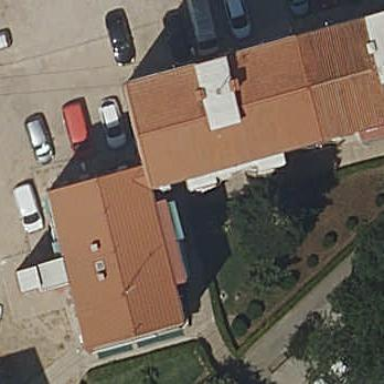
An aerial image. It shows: View of apartment building.